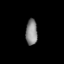
Tissue: lung
Cell type: Others
Senescence score: 0.2027
Nuclear area (px): 291
Mean DAPI intensity: 137.856